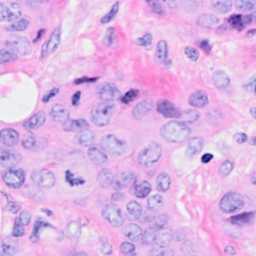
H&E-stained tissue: Breast